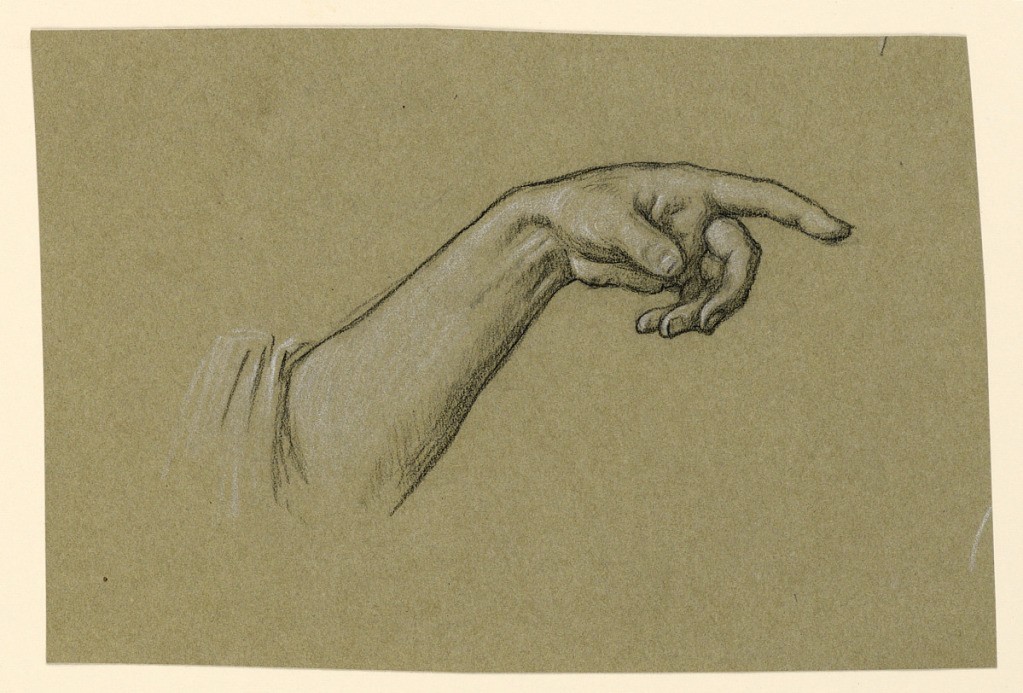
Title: pointing left hand, wrist, forearm to beginning of sleeve
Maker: Elihu Vedder, American, 1836 – 1923
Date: ca. 1890
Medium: black crayon, white chalk on buff paper
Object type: Drawing
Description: pointing left hand, wrist to forearm; beginnings of sleeve appear to left